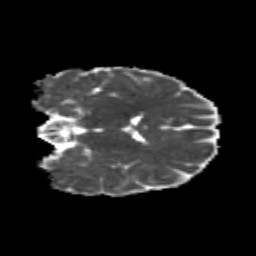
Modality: MD
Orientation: coronal
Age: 12
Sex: male
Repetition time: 9.512 s
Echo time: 0.089 s